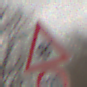
Verkehrszeichen: SchneeOderEisglaette
Zusatzzeichen unten: Geschwindigkeit120
Umgebung: Outdoor, Nature
Tageszeit: Midday
Wetter: Overcast
Licht: Natural
Jahreszeit: NotSpecified
Kontrast: LowContrast